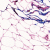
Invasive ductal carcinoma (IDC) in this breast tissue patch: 0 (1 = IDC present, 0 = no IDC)